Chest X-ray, PA view. Patient: 54 years old, sex M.
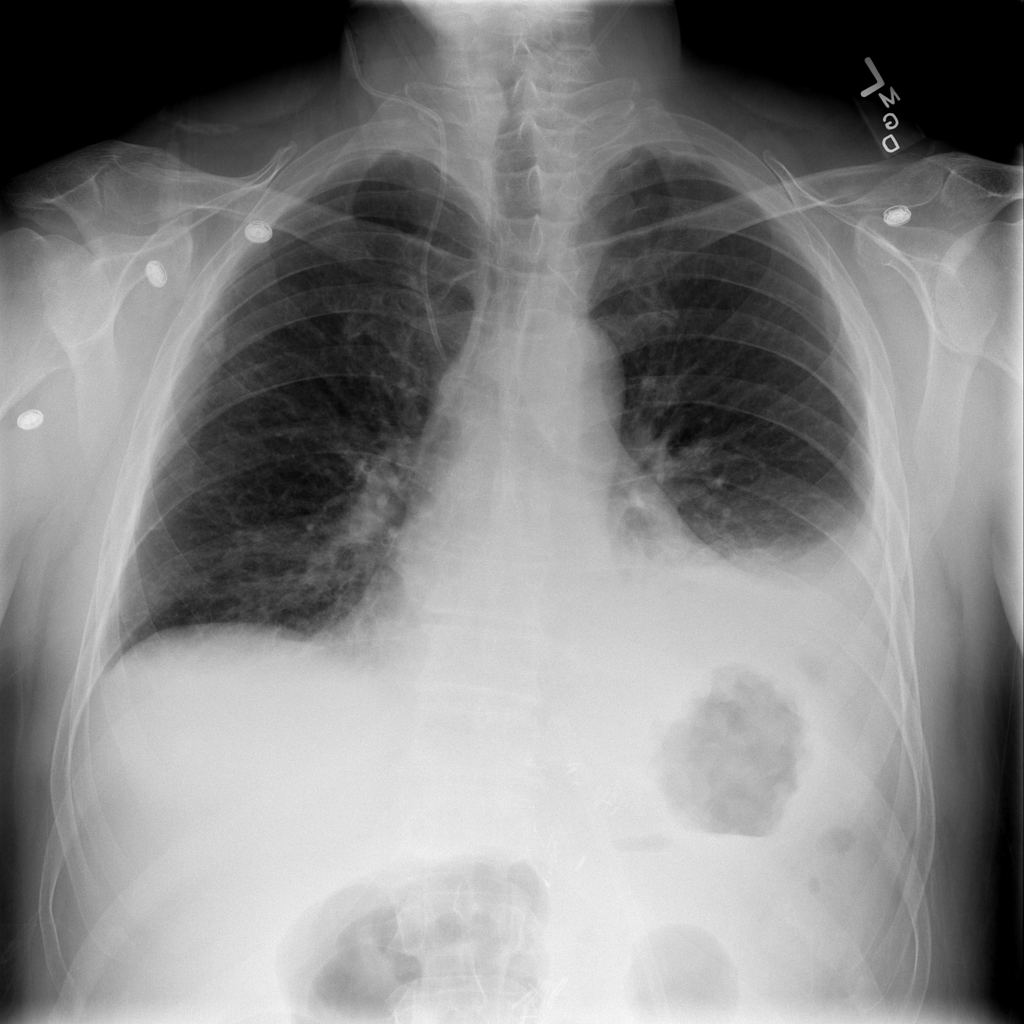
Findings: Effusion